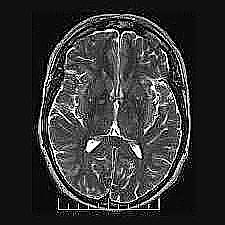
Label: notumor